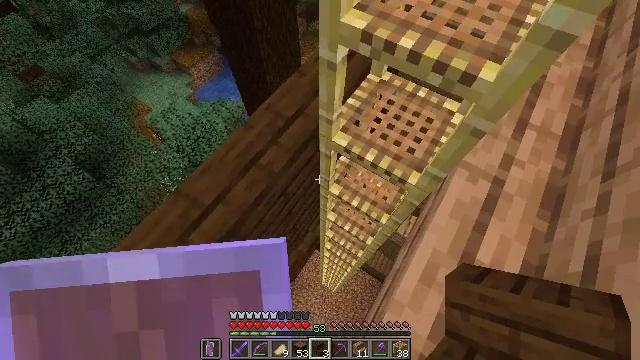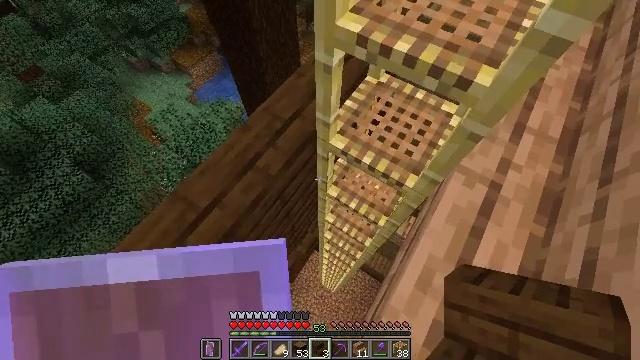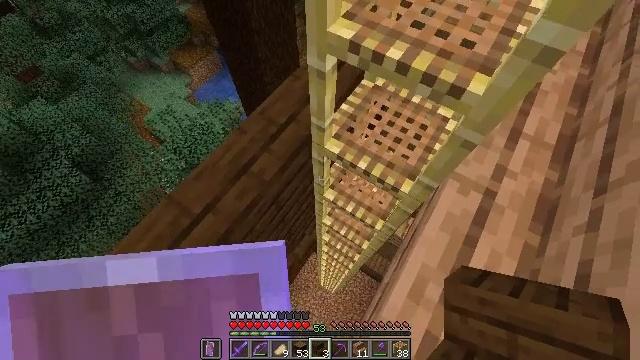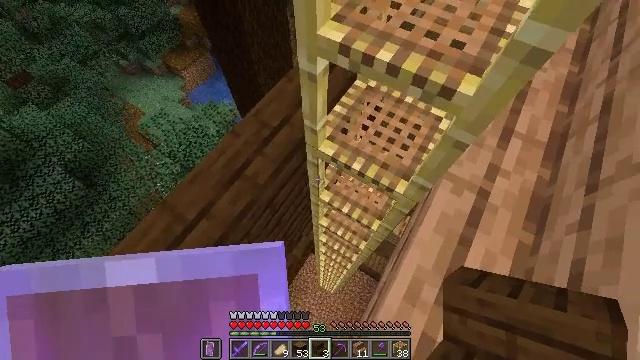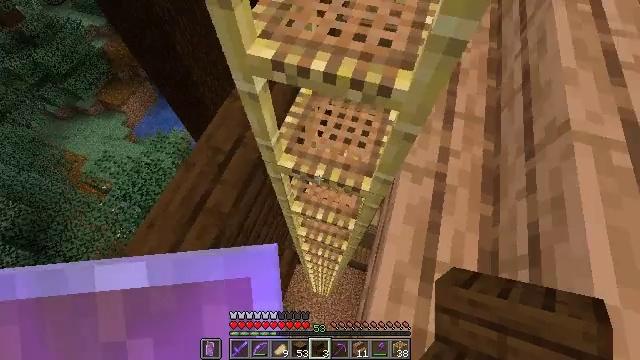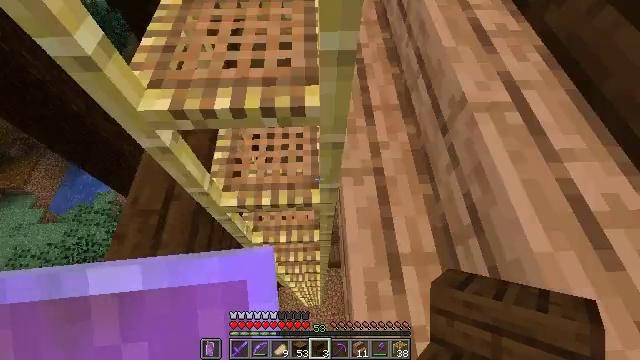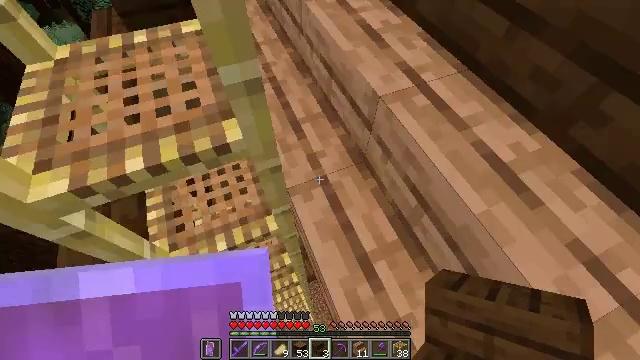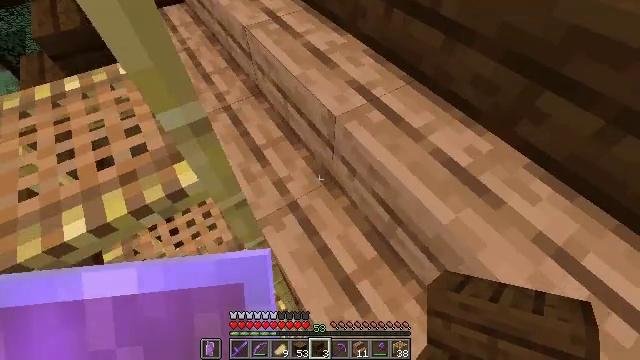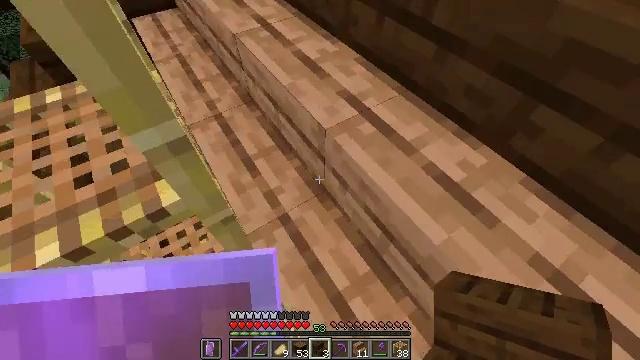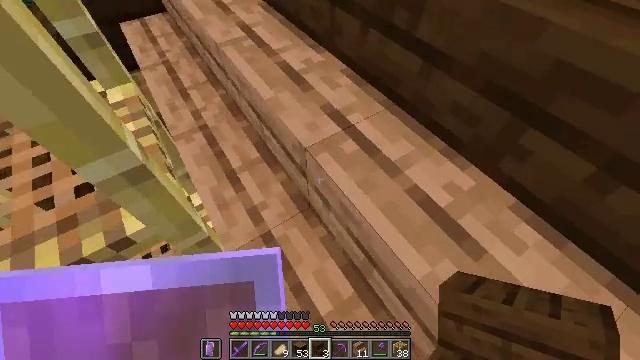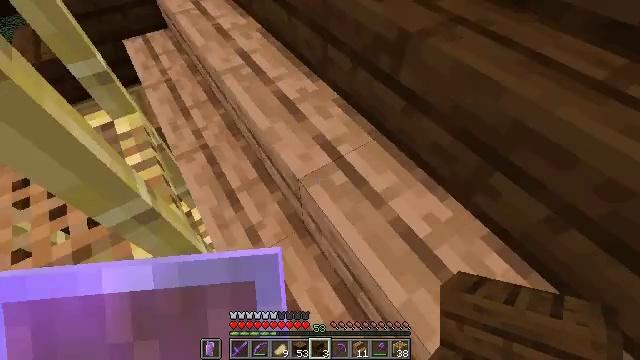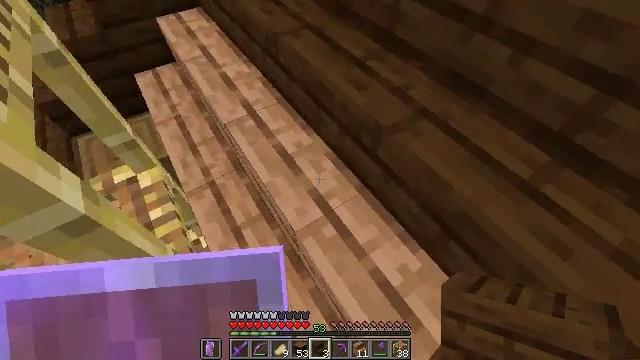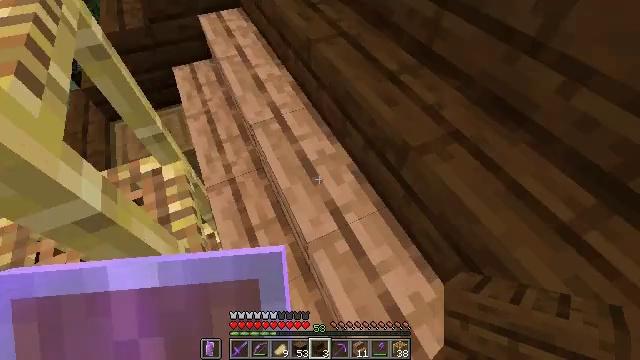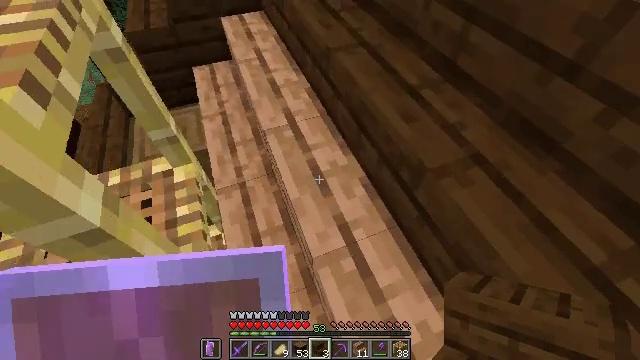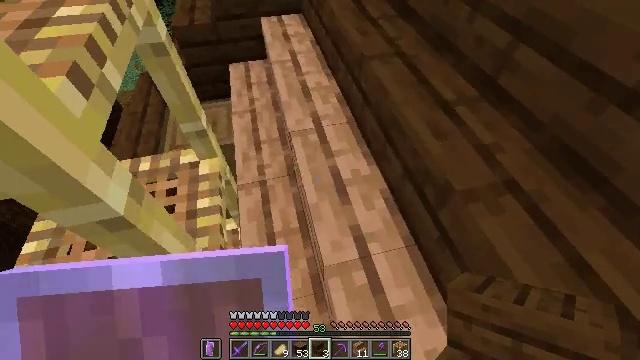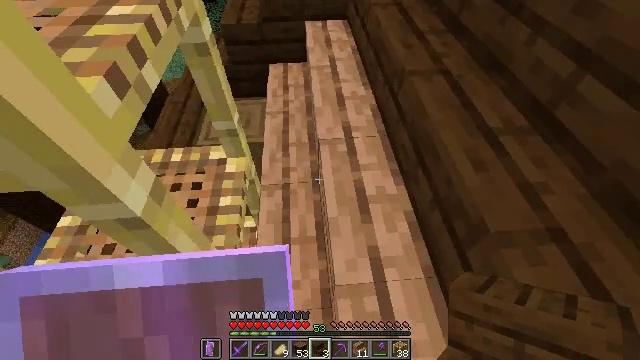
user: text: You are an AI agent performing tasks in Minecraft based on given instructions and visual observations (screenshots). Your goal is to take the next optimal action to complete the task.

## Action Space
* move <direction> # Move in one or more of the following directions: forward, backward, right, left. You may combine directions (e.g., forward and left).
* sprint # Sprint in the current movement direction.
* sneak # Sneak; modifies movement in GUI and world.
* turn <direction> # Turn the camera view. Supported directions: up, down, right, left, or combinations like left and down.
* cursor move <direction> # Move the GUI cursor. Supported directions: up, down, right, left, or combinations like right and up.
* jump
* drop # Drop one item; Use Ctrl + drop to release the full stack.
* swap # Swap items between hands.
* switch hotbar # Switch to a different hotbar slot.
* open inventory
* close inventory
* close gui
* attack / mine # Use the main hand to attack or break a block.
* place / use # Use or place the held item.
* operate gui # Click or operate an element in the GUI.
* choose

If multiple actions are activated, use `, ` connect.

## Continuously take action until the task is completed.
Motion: motion action
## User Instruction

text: Mine dark oak stairs from a structure.
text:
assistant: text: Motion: move forward and move right, sneak
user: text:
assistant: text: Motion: move forward and move right, sneak
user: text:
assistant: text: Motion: move forward and move right, sneak, turn right
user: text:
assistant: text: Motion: move forward and move right, sneak, turn right
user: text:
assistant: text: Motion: move forward and move right, sneak, turn right and up
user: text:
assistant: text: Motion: move forward and move right, sneak, turn right and up
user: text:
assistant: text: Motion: move forward and move right, sneak, turn right and up
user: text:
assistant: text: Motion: move forward and move right, sneak
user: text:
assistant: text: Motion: move forward and move right, sneak
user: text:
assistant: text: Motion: move forward, sneak
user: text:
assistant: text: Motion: move forward, sneak
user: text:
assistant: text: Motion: move forward, sneak, turn left
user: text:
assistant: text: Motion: move forward, sneak, turn left
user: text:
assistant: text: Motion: move forward, sneak, turn left
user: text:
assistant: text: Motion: move forward, sneak, turn left
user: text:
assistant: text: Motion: move forward, sneak, turn left
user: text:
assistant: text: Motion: move forward, sneak
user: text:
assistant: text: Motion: move forward
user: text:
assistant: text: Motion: move forward
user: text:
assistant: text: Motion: move forward
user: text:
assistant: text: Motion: move forward, turn left
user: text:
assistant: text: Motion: move forward, turn left
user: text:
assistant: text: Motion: move forward, turn left
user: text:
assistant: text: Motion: move forward, turn left
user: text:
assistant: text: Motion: move forward
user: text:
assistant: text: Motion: move forward
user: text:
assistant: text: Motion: move forward
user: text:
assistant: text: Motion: move forward
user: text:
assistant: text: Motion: move forward
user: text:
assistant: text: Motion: no_op